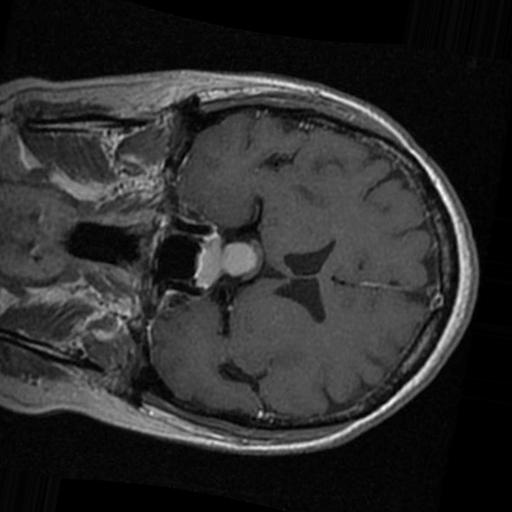
Label: brain_tumor